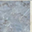
Piece: xx